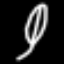
Label: leaf